Aerial crown-view tile of a tropical tree (Barro Colorado Island, Panama), acquired 20250915:
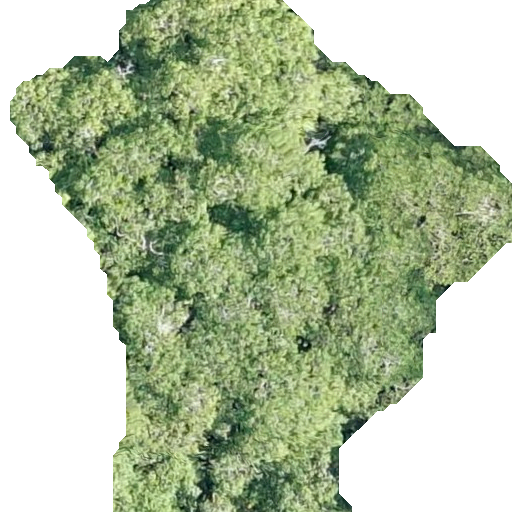
Species: Hura crepitans
GBIF accepted scientific name: Hura crepitans
Crown area: 250.558 m²